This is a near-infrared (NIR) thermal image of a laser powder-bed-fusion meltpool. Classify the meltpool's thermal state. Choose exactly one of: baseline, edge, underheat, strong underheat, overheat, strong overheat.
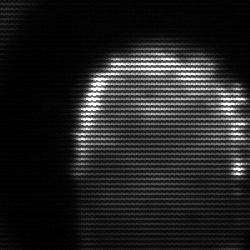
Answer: baseline